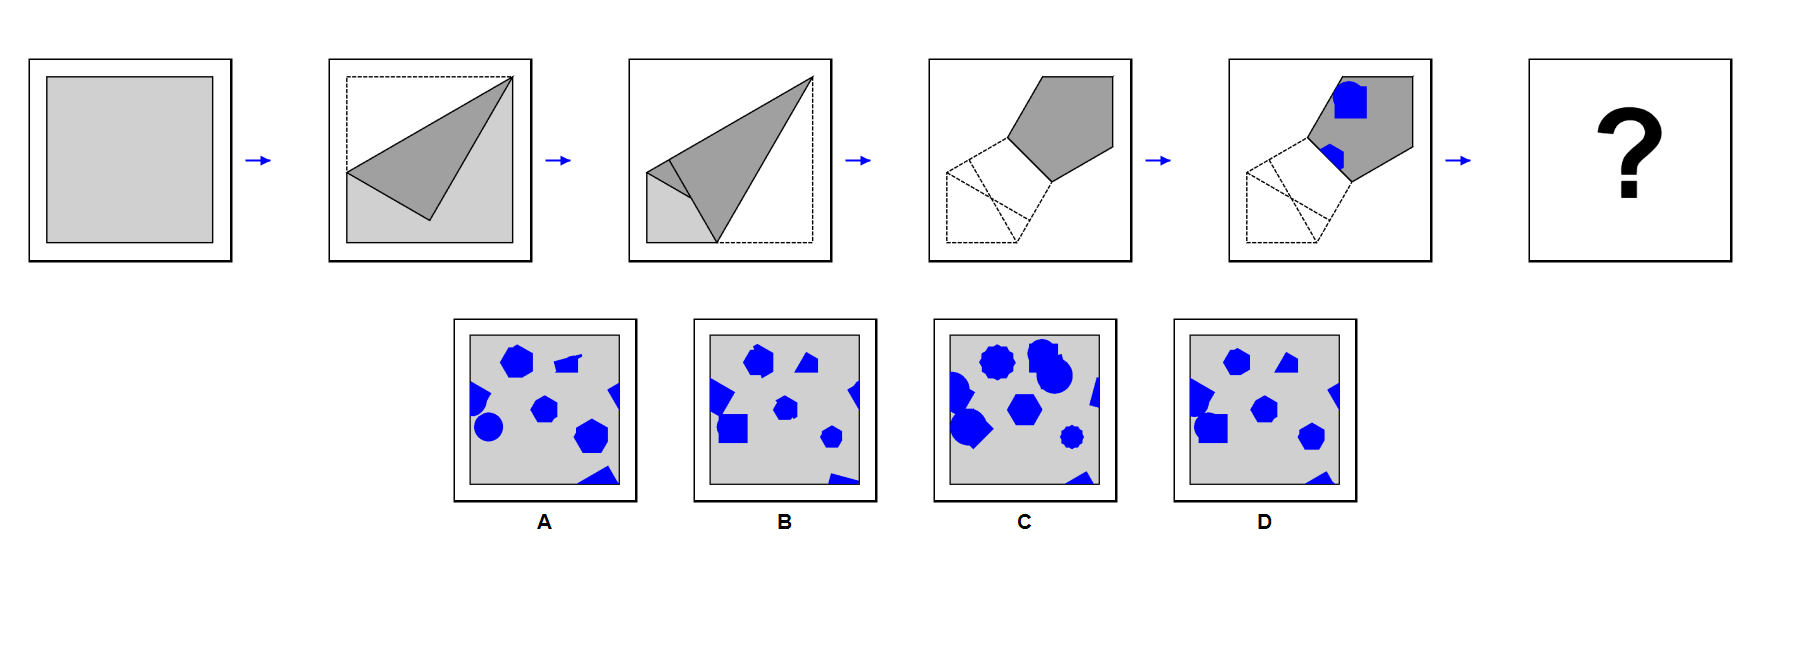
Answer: D